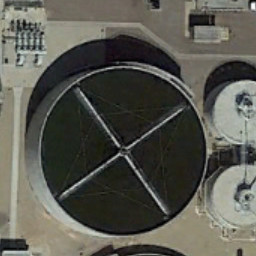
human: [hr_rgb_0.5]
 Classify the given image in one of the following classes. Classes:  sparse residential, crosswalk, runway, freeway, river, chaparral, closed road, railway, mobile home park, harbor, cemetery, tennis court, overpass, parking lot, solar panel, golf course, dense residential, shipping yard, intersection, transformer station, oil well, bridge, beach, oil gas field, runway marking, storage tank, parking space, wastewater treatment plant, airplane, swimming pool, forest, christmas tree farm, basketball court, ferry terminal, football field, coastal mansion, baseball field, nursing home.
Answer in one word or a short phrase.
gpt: wastewater treatment plant